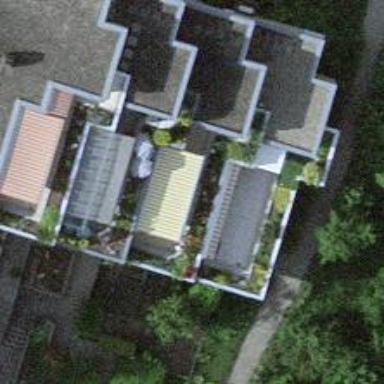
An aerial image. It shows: Terrace building.